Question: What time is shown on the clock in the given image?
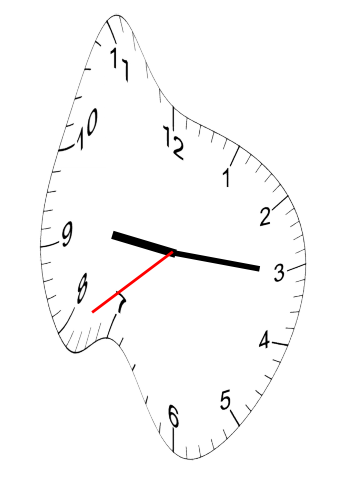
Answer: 09:15:39